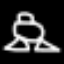
Label: frog